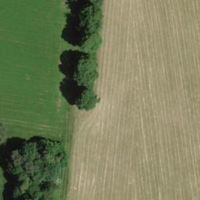
EUNIS habitat code: 52
Species observed at this site:
Geum rivale